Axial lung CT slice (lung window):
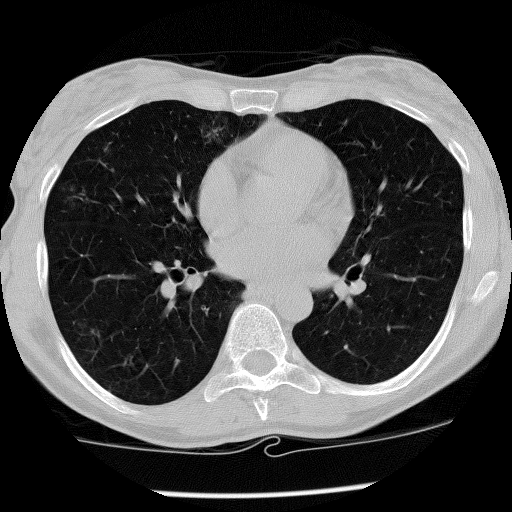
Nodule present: no